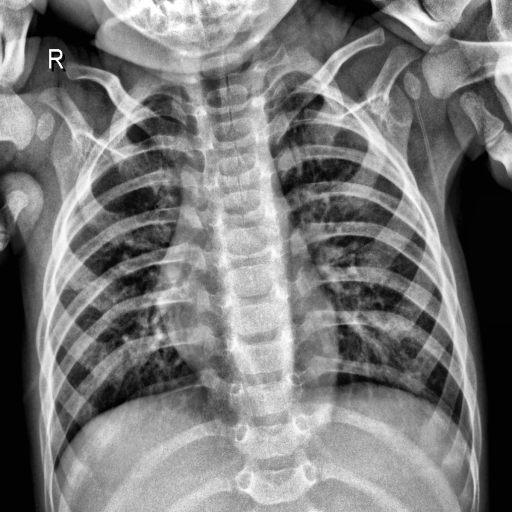
Finding: NORMAL